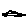
Label: car